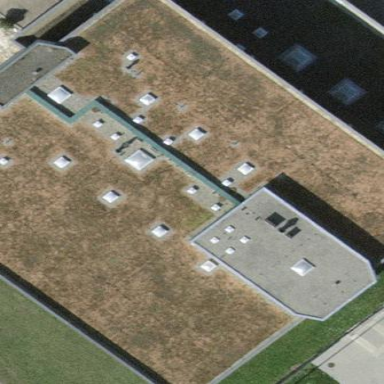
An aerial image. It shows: Military barracks building.